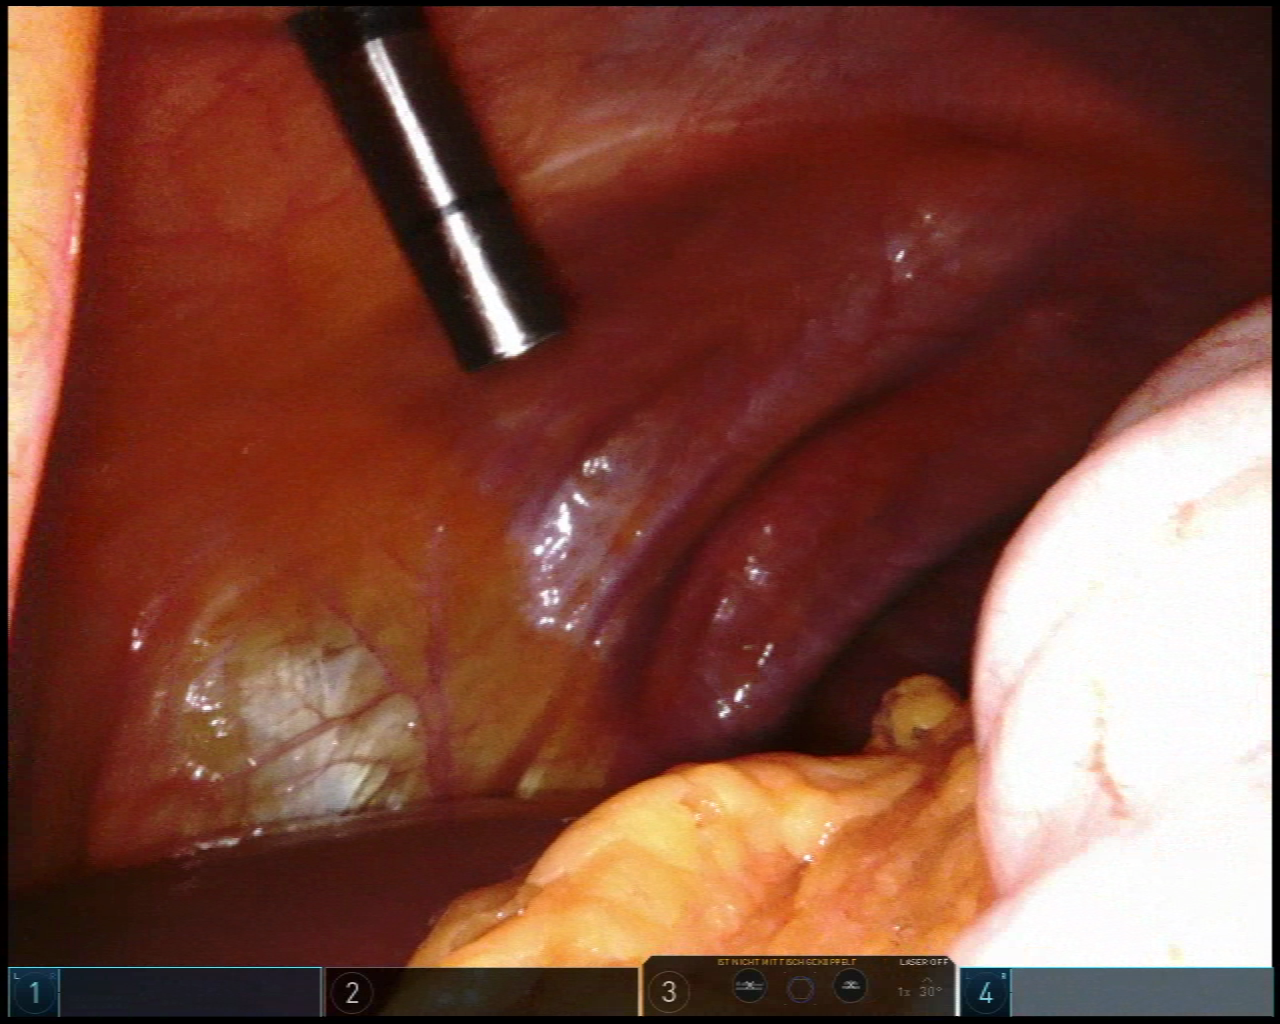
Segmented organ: liver
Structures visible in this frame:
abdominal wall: yes
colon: yes
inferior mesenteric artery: no
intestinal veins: no
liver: yes
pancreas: no
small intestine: no
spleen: no
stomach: no
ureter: no
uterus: no
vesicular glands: no